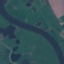
Land use / land cover: River